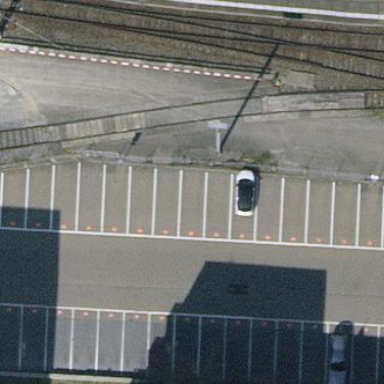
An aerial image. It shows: Street-side parking area.